Field crop: tomato
Growth stage: 1
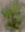
Species: solanum